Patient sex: M
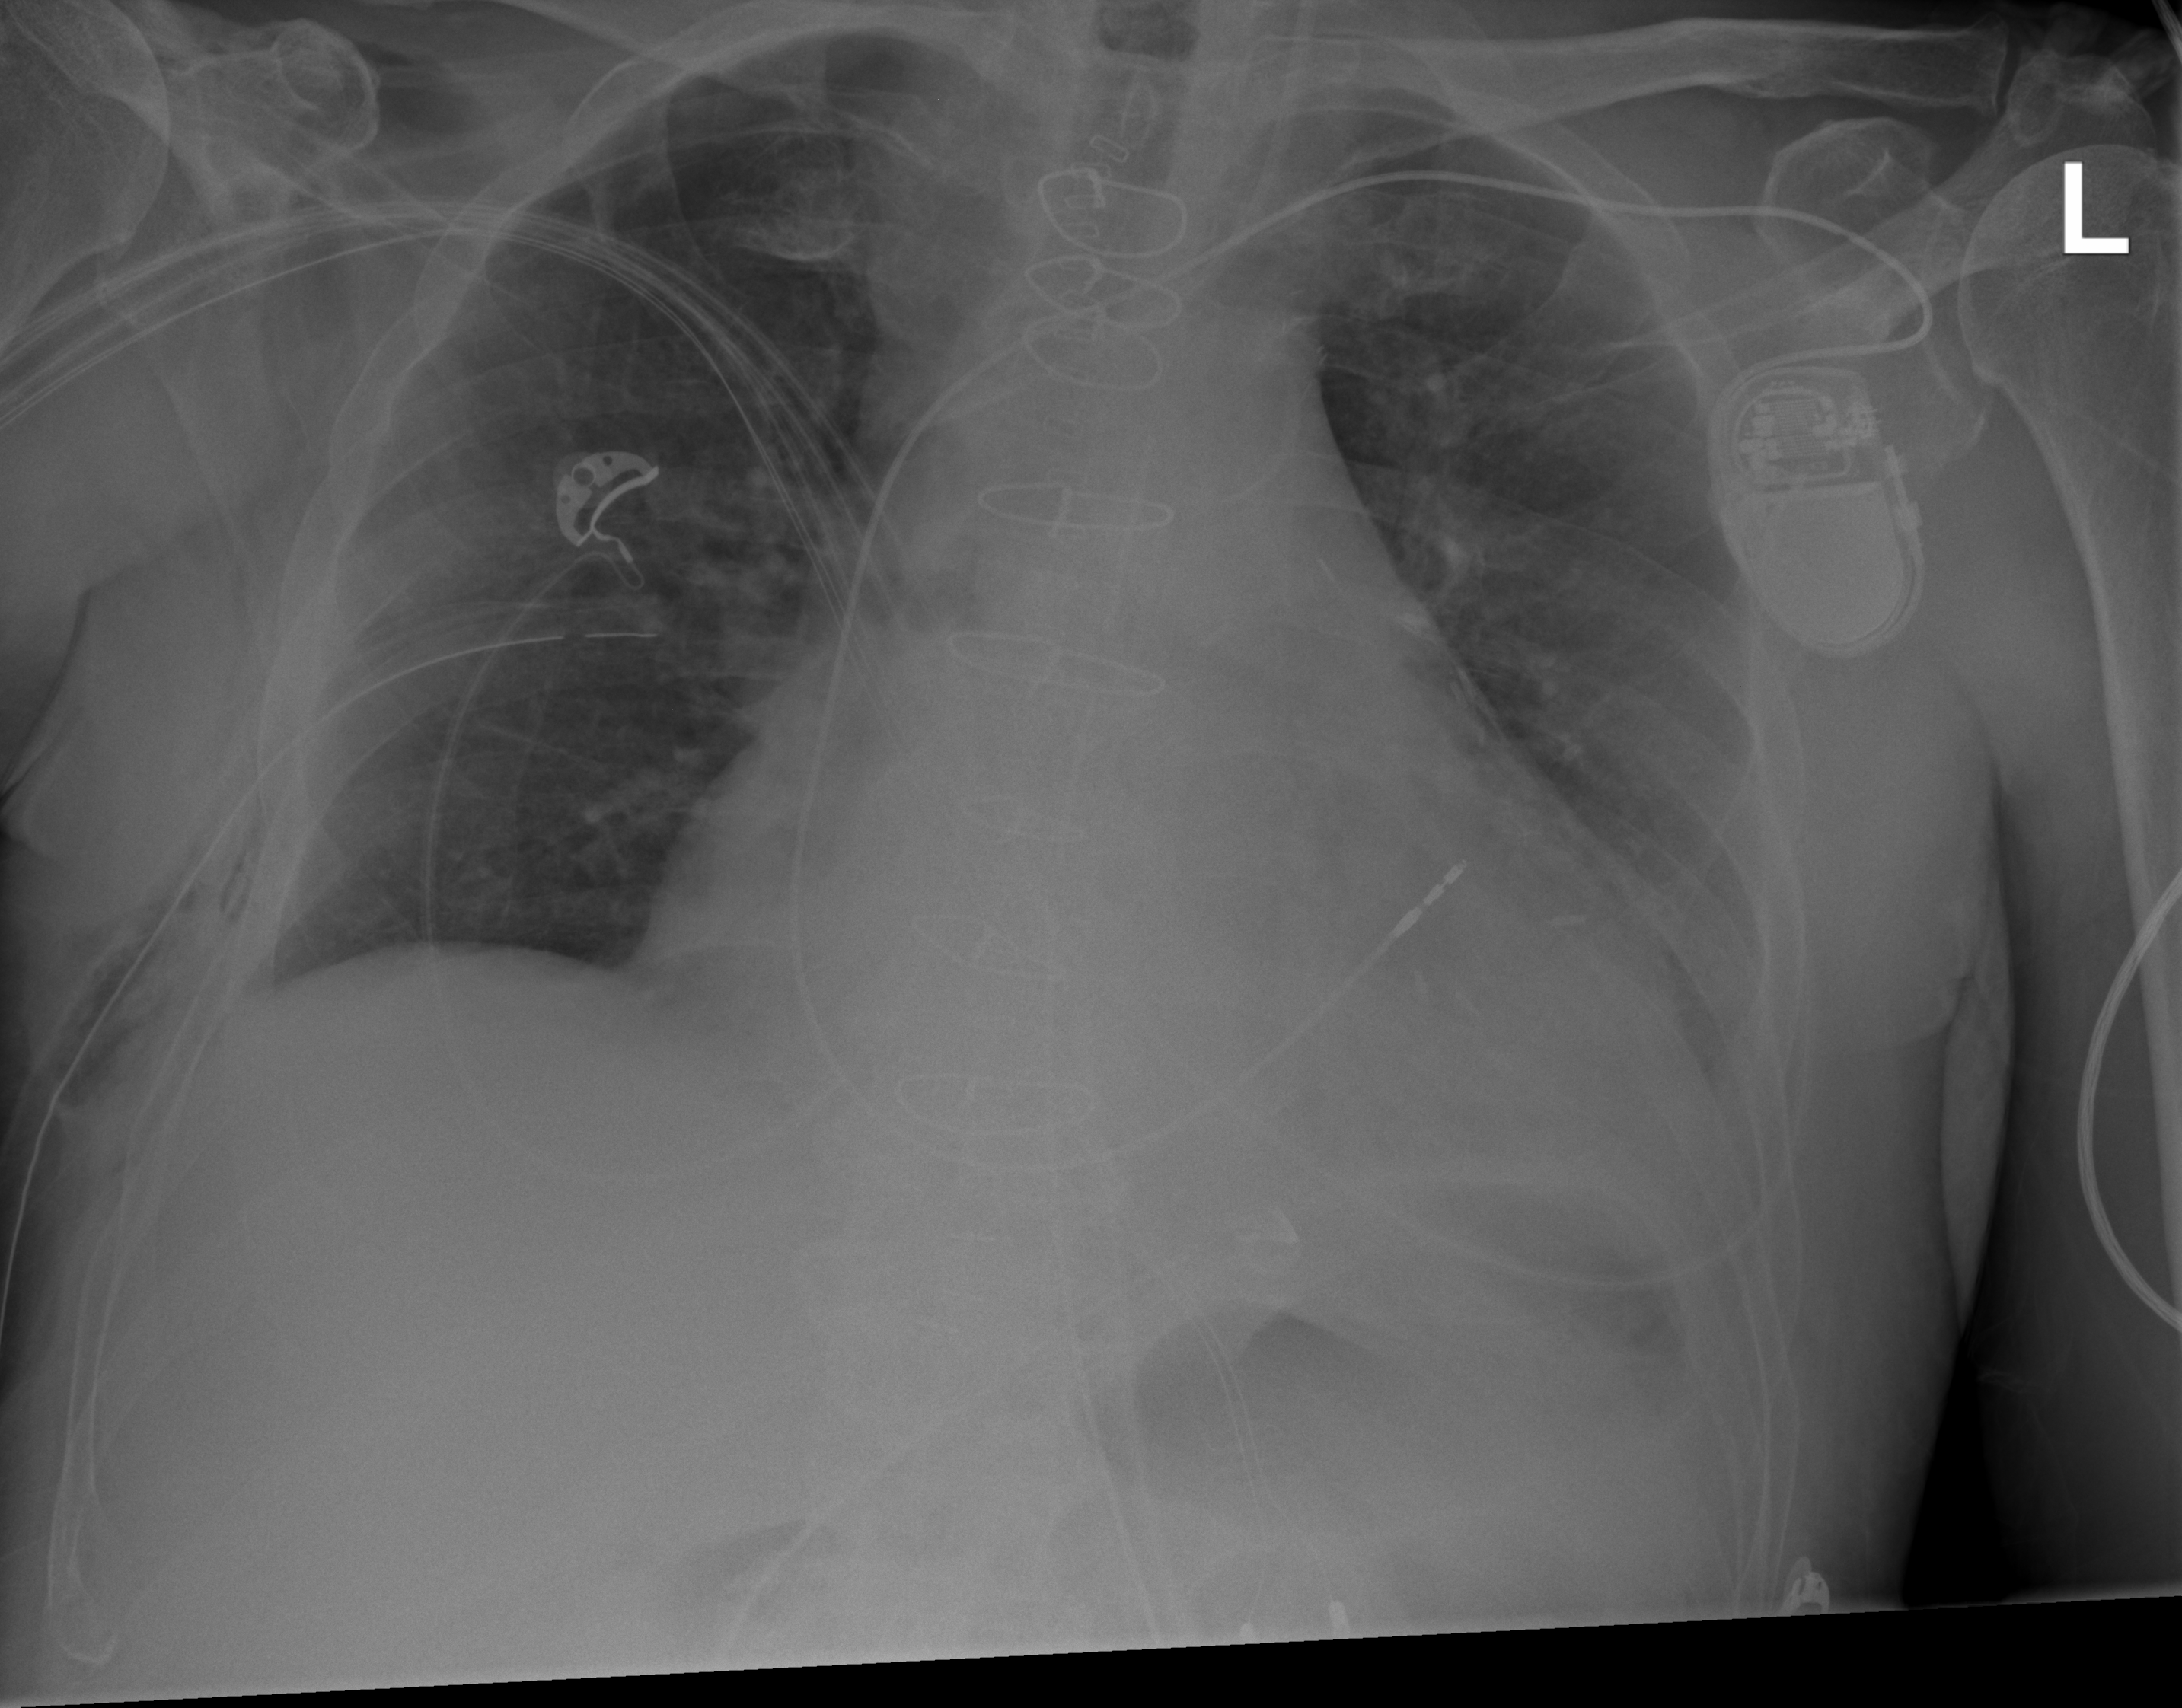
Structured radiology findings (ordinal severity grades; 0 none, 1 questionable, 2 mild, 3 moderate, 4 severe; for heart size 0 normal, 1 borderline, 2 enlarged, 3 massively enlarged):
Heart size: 3
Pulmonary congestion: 0
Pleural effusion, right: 0
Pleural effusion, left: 1
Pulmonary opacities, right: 0
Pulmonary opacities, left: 0
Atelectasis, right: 0
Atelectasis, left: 2